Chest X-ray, AP view. Patient: 4 years old, sex F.
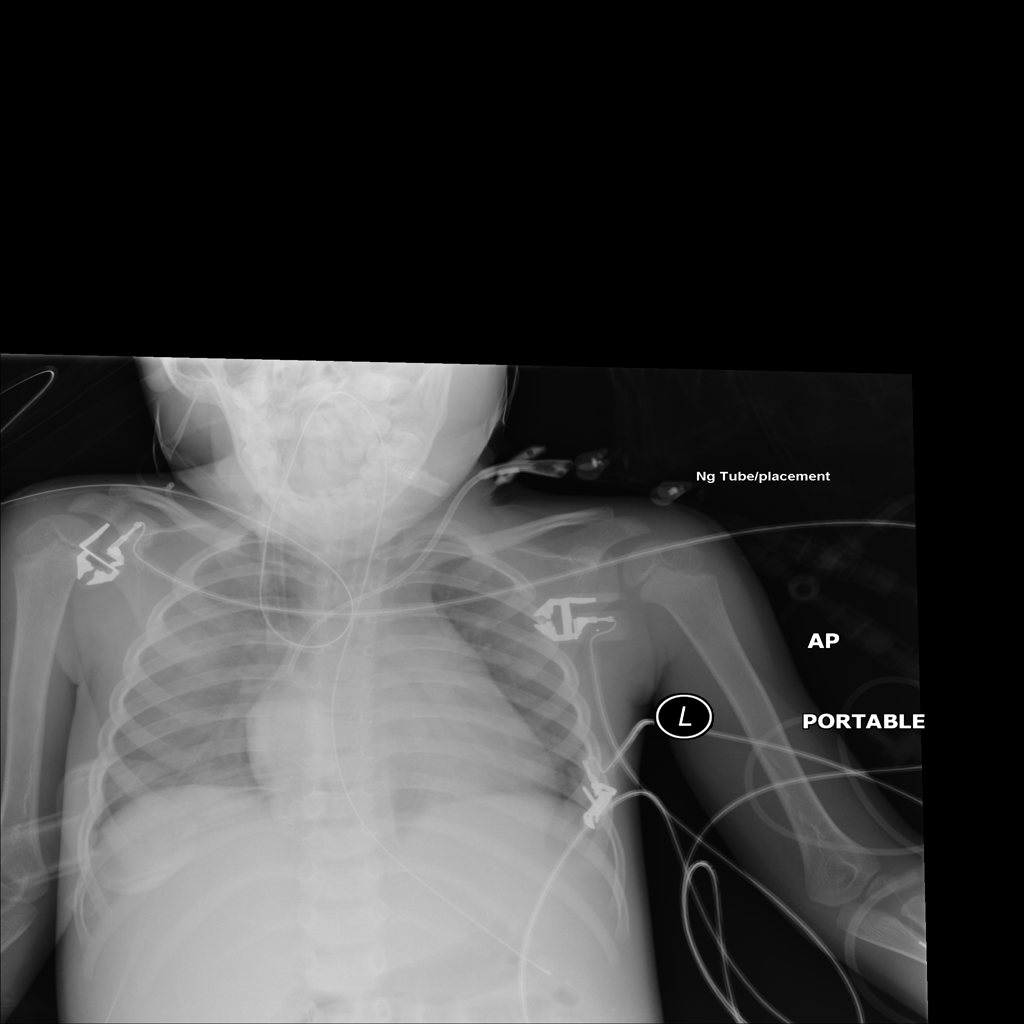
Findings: No Finding